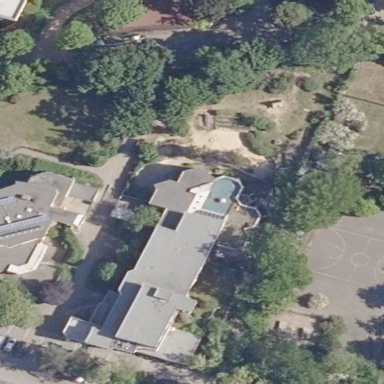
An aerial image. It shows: Kindergarten.